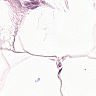
Metastatic tissue present: no